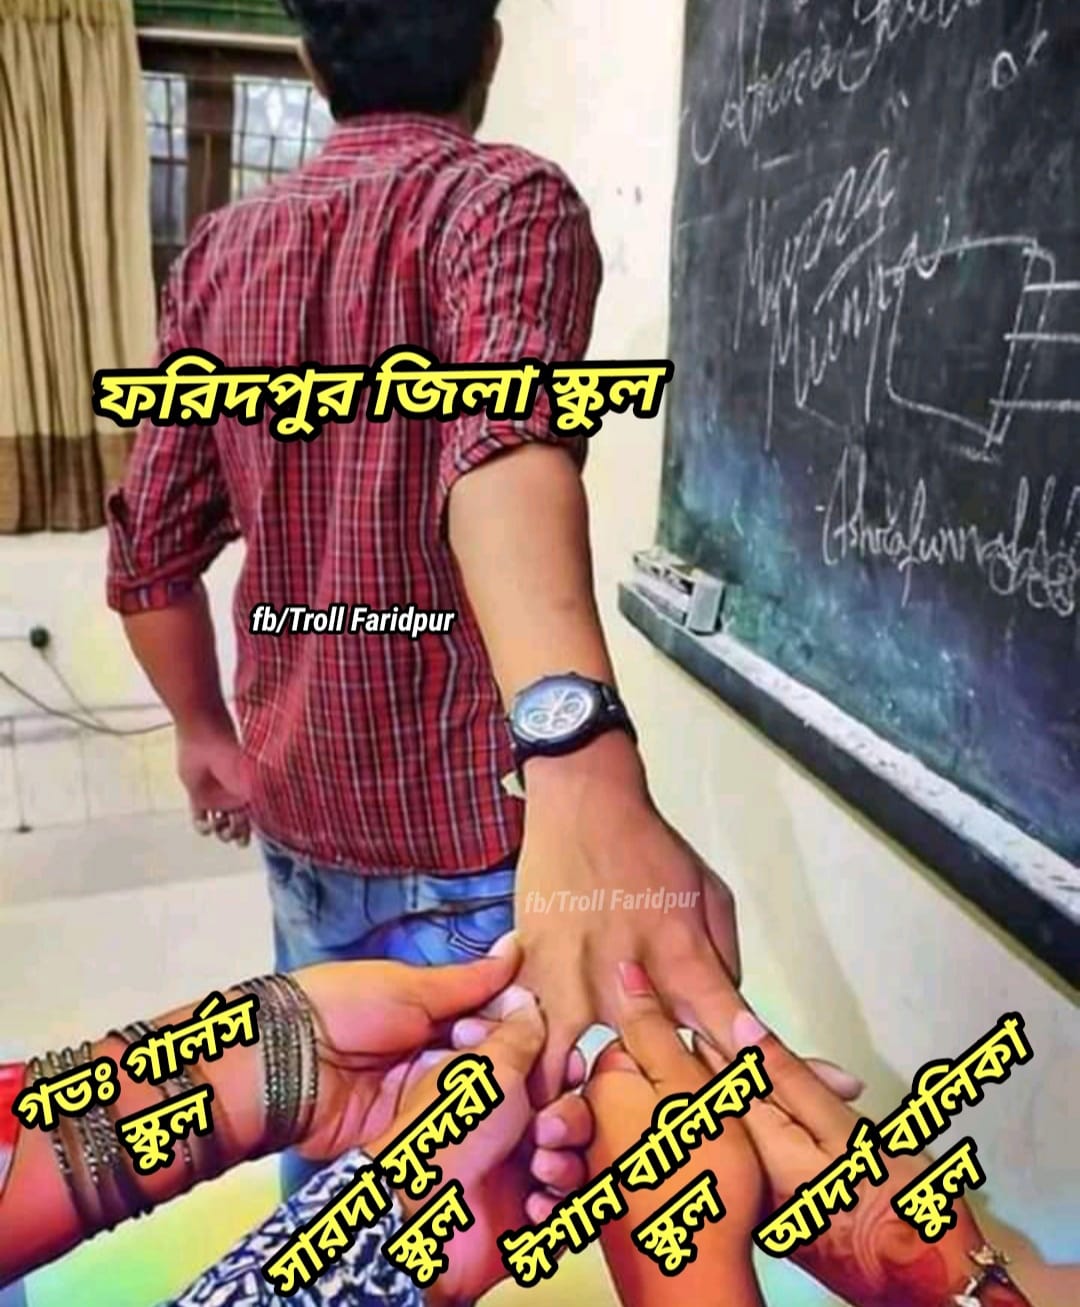
Caption: ফরিদপুর জিলা  স্কুল    গভঃ গার্লস স্কুল   সারদা সুন্দরী স্কুল    ঈশান বালিকা স্কুল     আদর্শ বালিকা স্কুল
Label: non-hate